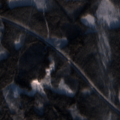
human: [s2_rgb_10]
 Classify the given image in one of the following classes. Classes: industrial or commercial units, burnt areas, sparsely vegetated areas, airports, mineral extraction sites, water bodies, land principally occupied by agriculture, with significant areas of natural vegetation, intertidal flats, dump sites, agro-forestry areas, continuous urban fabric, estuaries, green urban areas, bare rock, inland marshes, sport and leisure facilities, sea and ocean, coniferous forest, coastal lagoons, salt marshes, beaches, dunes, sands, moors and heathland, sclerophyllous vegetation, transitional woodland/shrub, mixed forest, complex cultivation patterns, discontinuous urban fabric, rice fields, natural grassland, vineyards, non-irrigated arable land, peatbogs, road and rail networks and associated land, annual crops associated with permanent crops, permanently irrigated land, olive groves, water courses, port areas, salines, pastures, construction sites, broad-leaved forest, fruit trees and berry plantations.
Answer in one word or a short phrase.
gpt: coniferous forest, transitional woodland/shrub